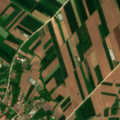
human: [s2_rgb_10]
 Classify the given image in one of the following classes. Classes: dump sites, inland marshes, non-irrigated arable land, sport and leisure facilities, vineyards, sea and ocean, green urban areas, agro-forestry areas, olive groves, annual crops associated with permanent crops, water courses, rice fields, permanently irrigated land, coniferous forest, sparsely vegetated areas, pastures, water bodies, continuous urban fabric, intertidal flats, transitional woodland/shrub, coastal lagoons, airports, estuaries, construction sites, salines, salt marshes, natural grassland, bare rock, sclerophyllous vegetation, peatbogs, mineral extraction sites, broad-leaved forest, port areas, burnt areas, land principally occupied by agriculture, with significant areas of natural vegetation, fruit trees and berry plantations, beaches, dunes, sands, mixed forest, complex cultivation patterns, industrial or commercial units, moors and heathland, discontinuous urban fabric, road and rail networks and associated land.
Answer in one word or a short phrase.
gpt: discontinuous urban fabric, non-irrigated arable land, complex cultivation patterns